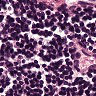
Metastatic tissue present: no